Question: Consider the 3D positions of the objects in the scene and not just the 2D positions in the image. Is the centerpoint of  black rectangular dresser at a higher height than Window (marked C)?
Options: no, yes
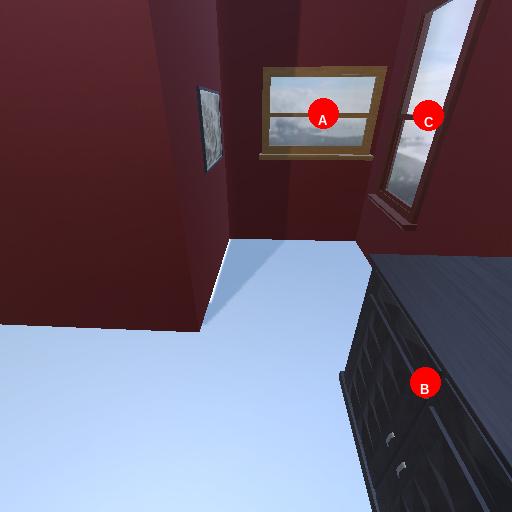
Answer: no